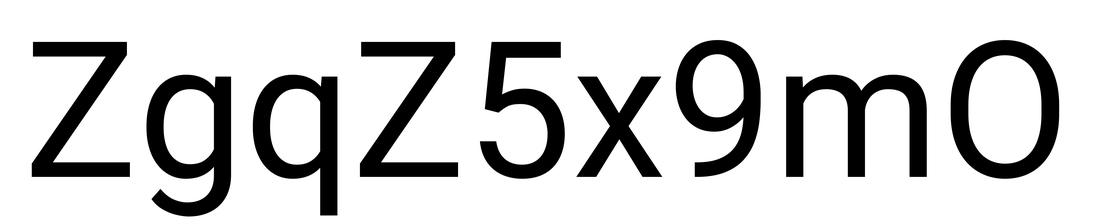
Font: Roboto_Regular